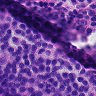
Metastatic tissue present: no